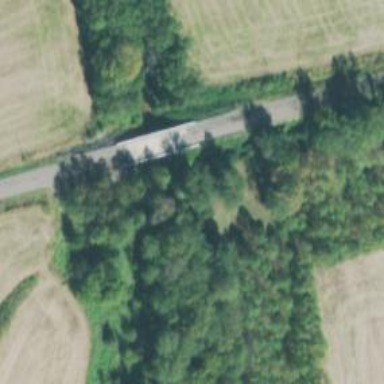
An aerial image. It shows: Residential road with bridge.